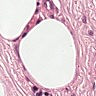
Metastatic tissue present: no